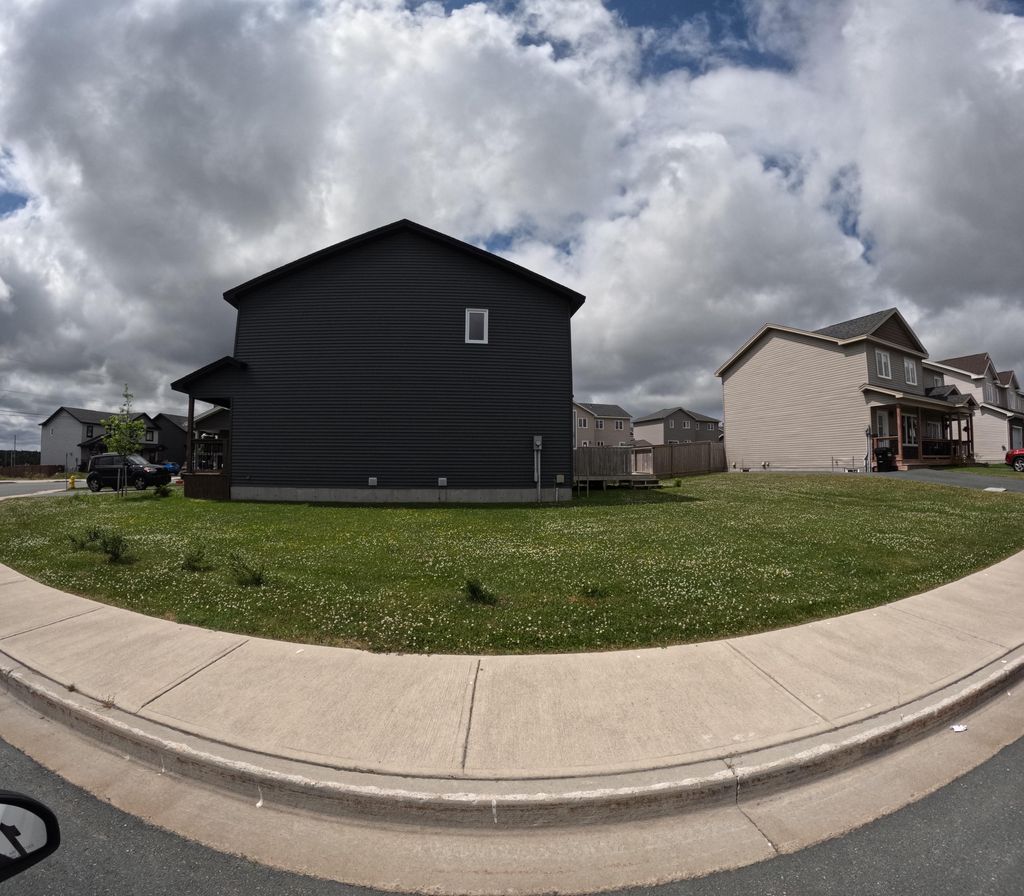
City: st_johns